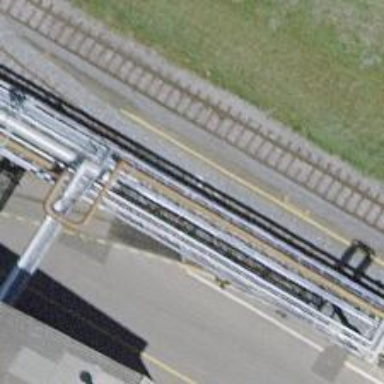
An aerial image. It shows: Railway switch.